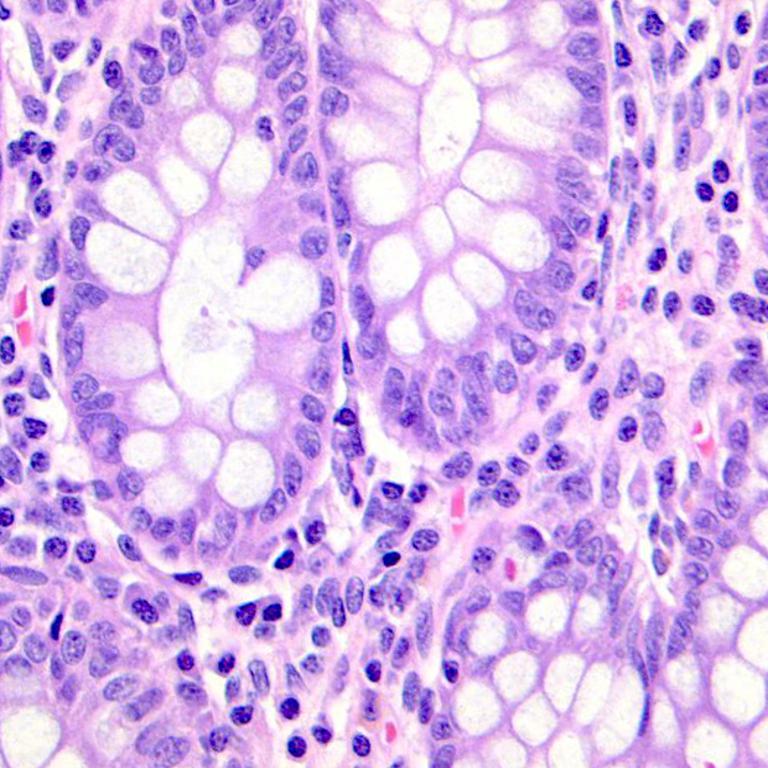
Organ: colon
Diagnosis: benign